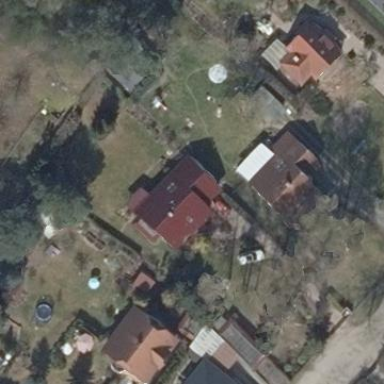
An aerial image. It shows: Residential building.